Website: walmart
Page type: billing-address
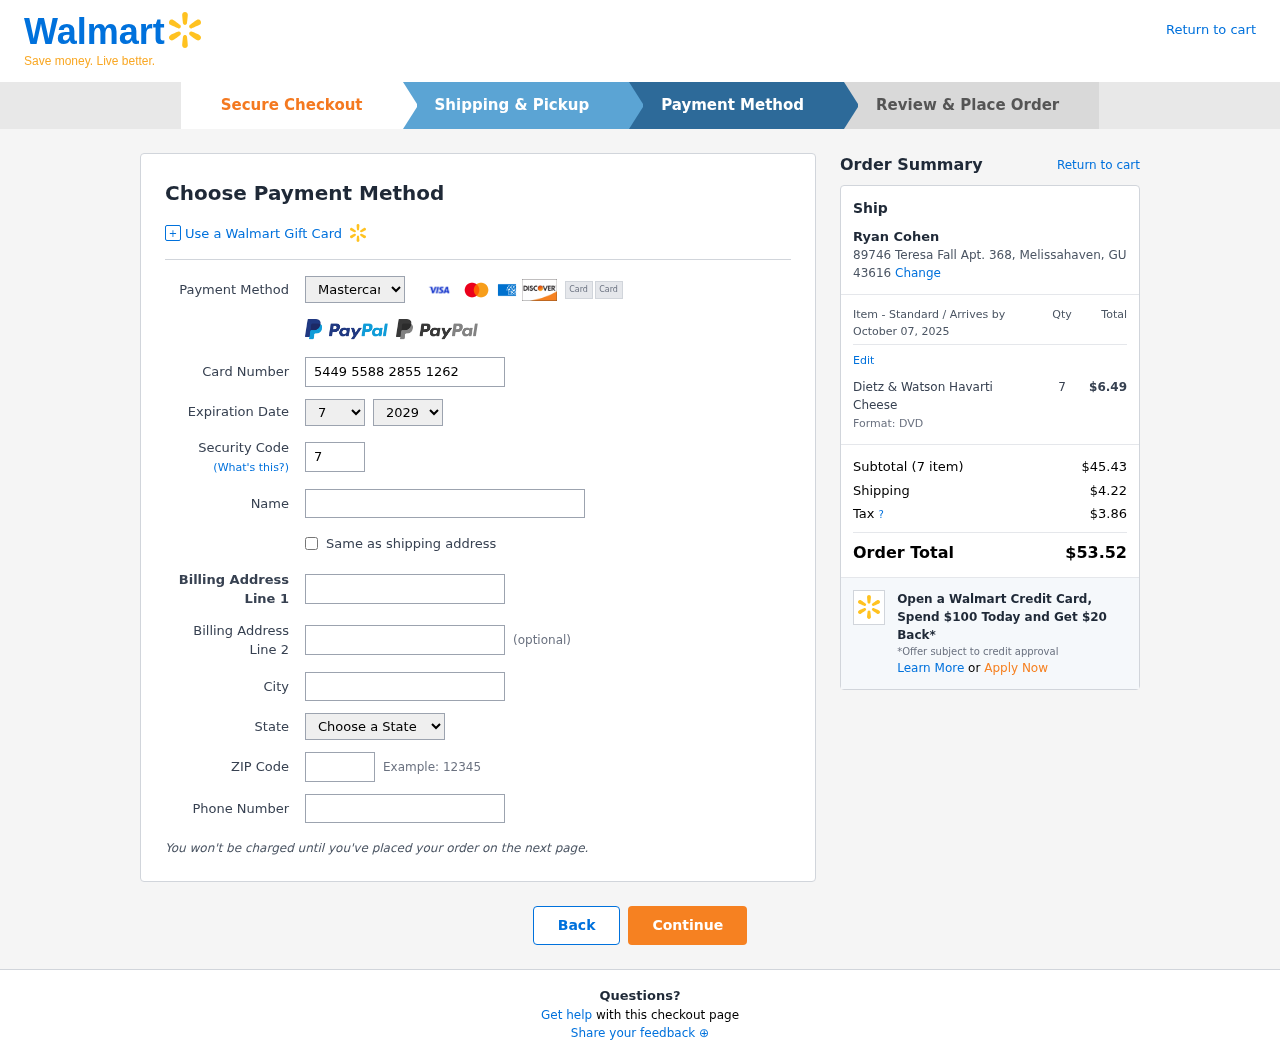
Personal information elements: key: PII_CARD_CVV
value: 704
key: PII_CARD_EXPIRY_MONTH
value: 07
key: PII_CARD_EXPIRY_YEAR
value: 29
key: PII_CARD_NUMBER
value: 5449 5588 2855 1262
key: PII_CARD_TYPE
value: Mastercard
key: PII_CITY
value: Melissahaven
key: PII_CITY_STATE_ZIP
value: Melissahaven, GU 43616
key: PII_FULLNAME
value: Ryan Cohen
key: PII_PHONE
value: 5918475241
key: PII_POSTCODE
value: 43616
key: PII_STATE
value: GU
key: PII_STREET
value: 89746 Teresa Fall Apt. 368
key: PII_FULLNAME2
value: Ryan Cohen
Product elements: key: PRODUCT1_NAME
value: Dietz & Watson Havarti Cheese
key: PRODUCT1_PRICE
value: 6.49
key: PRODUCT1_QUANTITY
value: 7
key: PRODUCT1_DESC
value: Format: DVD
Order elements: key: ORDER_DELIVERY_DATE
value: October 07, 2025
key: ORDER_NUM_ITEMS
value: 7
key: ORDER_SUBTOTAL
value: $45.43
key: ORDER_SHIPPING_COST
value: $4.22
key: ORDER_TAX
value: $3.86
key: ORDER_TOTAL
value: $53.52